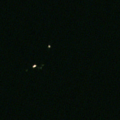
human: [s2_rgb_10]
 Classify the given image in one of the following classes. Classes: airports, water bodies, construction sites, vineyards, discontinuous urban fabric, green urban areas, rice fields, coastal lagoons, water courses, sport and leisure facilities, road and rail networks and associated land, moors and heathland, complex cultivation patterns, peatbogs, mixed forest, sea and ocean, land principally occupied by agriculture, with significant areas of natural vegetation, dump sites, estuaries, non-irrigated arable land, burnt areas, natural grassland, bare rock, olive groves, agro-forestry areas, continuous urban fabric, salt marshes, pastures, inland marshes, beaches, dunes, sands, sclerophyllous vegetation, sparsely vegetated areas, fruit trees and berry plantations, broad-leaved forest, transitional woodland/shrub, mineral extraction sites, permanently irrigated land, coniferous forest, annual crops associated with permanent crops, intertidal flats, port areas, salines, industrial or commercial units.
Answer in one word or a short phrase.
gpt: sea and ocean